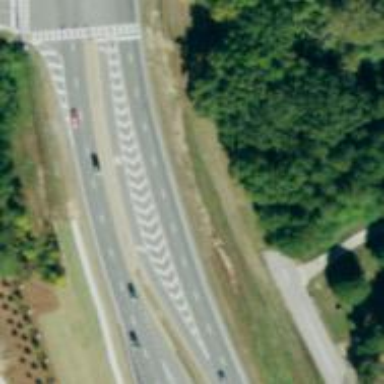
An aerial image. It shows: Trunk highway.